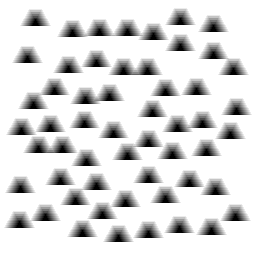
Squares: 0
Triangles: 55
Stars: 0
Total shapes: 55